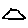
Label: triangle